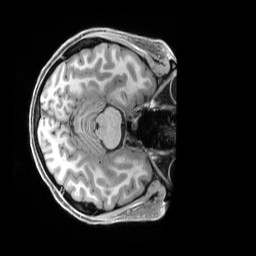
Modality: T1w
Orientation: axial
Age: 26
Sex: female
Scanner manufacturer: siemens
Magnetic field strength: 3 T
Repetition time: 2.5 s
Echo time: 0.00296 s